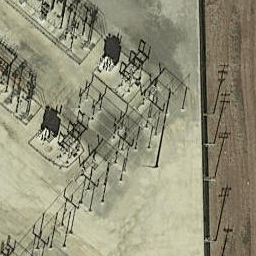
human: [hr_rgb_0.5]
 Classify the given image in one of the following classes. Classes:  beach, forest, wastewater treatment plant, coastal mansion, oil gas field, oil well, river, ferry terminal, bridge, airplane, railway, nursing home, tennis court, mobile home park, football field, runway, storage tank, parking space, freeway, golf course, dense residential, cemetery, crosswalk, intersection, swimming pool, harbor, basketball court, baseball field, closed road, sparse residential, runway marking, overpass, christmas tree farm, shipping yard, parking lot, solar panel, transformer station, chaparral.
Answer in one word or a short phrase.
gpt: transformer station